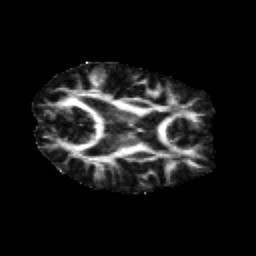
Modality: FA
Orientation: axial
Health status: healthy
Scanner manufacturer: siemens
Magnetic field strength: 3 T
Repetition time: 12 s
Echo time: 0.092 s